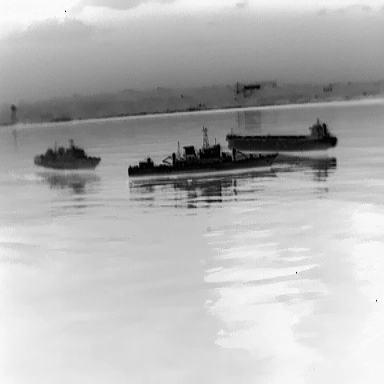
There are two warships in the infrared image.